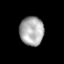
Tissue: prostate
Cell type: T cells
Senescence score: 0.279
Nuclear area (px): 679
Mean DAPI intensity: 171.122